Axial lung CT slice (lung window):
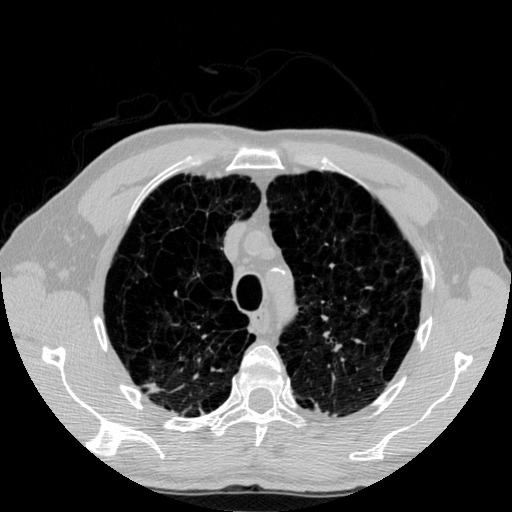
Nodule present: no